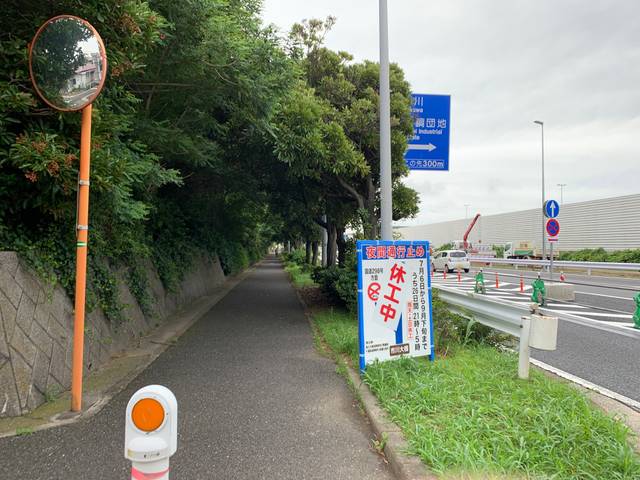
Region: Japan
Coordinates: 35.641, 139.892